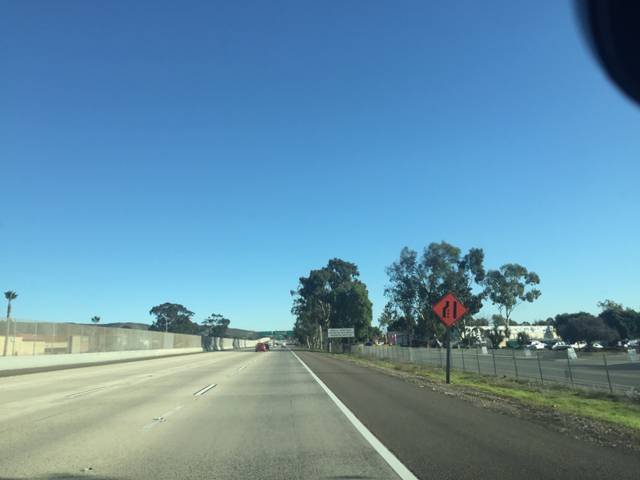
Region: Mexico
Coordinates: 32.555, -117.054